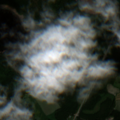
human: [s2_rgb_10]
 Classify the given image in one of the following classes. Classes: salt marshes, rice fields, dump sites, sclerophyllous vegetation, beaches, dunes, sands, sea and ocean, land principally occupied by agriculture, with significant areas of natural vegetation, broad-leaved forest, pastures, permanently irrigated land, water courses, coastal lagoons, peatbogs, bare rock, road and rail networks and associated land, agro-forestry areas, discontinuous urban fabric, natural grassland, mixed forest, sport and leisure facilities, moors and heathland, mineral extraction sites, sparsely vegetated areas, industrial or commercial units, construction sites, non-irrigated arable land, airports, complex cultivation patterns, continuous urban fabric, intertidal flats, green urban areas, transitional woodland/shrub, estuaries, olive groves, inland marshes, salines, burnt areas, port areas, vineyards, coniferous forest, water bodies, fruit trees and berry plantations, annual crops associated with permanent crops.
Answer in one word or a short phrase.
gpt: coniferous forest, mixed forest, water bodies